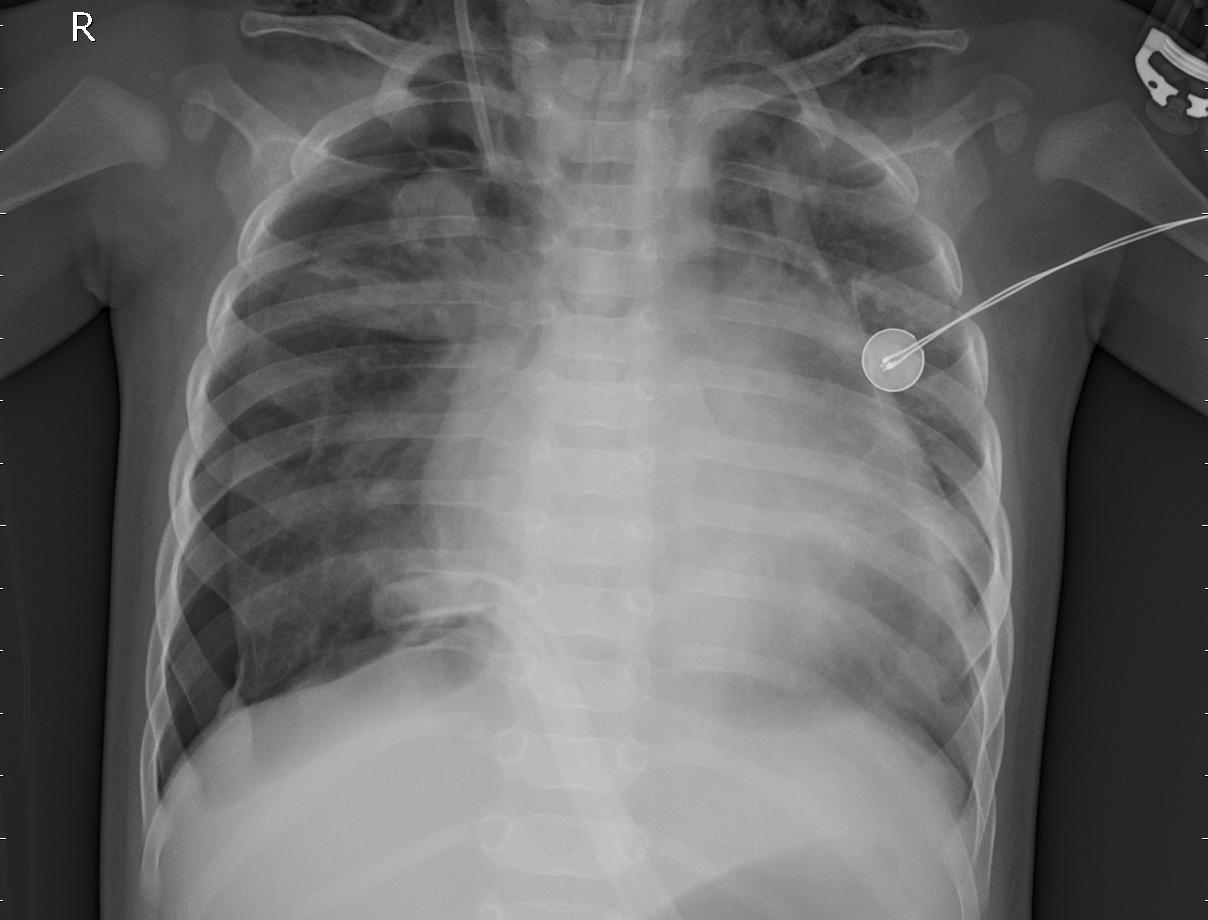
Diagnosis: PNEUMONIA